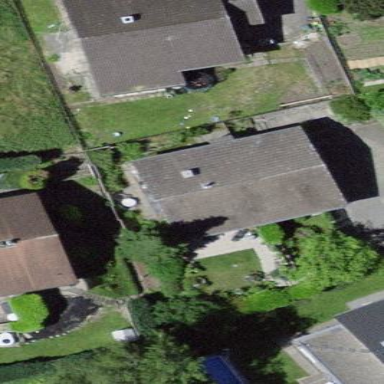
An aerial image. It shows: Residential building.